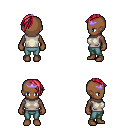
a pixel art fantasy rpg character, female body template, human, dark skin, white sleeveless shirt, teal pants, ruby red long mohawk hairstyle, purple tiara, four views (front, back, left, right), 2x2 character sprite sheet, small pixel art, hard edges, no anti-aliasing